Question: I am new to Kettle. Please follow me to reproduce the problem
1. Create a Job and drag and drop a Transfation to the design panel
2. Right click the Transfation and click 'Edit job entity'
3. 'Specify by name and directory' and 'Specify by refenerce' not available in Transformation specification tab
How to resolve this problem? Thanks
Sorry for my English.

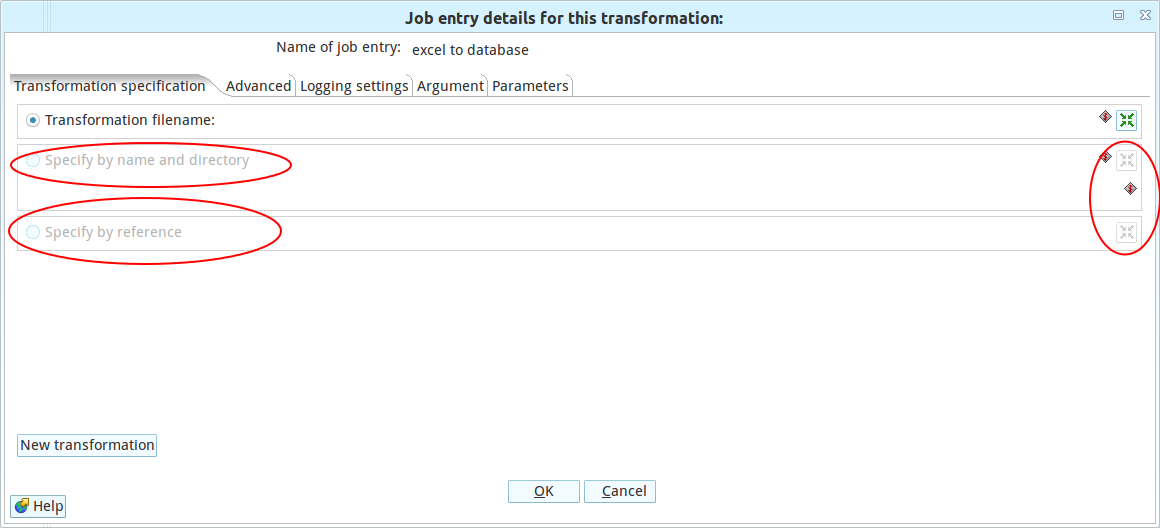
Answer: > As soon as you connect to a Kettle repository via the Tools menu these controls are enabled.
<URL>